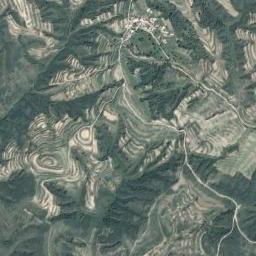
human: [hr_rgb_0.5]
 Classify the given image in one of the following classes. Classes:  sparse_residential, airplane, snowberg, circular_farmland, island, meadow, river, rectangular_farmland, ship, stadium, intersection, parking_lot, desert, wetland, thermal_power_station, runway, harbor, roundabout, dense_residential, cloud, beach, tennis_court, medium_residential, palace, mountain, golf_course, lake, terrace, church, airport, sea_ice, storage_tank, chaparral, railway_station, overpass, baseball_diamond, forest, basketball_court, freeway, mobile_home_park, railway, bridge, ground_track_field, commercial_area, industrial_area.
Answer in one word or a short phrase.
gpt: mountain